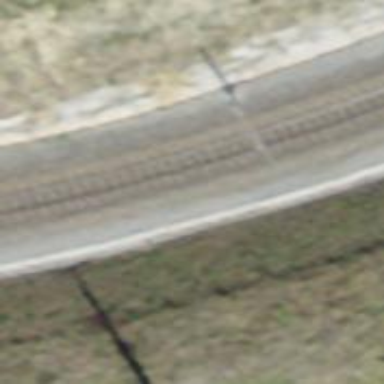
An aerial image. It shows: Narrow-gauge railway track with 1 electrified contact line.